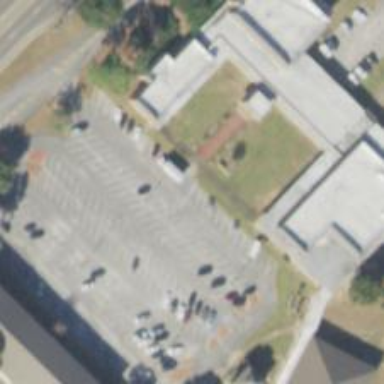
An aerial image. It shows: Parking space.